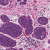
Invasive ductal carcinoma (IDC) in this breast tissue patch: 0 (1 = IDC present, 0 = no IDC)